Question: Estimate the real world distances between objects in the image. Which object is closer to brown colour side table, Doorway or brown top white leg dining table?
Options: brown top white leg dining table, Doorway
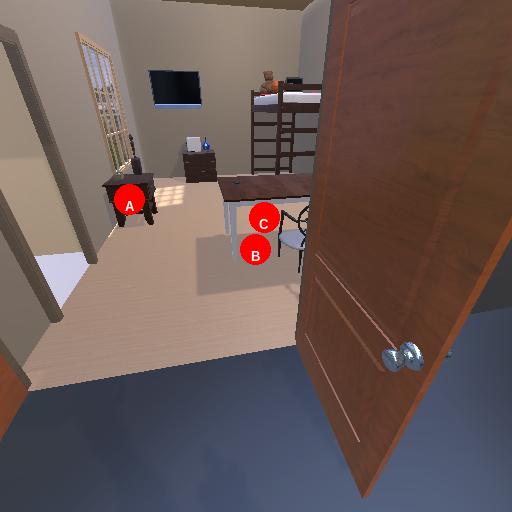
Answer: brown top white leg dining table